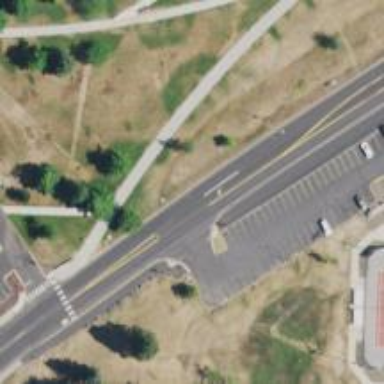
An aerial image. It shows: Pedestrian crossing with zebra markings on the footway.